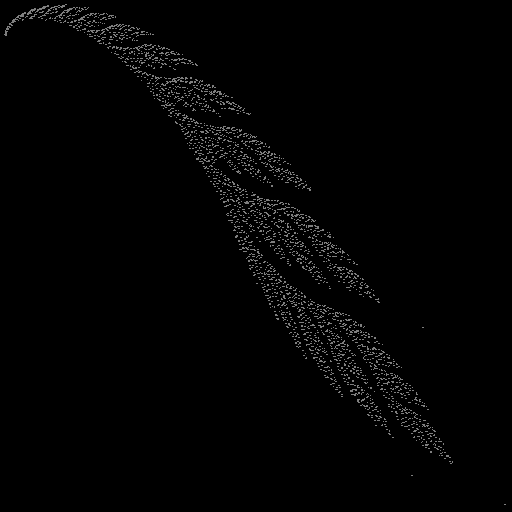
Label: snail